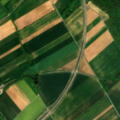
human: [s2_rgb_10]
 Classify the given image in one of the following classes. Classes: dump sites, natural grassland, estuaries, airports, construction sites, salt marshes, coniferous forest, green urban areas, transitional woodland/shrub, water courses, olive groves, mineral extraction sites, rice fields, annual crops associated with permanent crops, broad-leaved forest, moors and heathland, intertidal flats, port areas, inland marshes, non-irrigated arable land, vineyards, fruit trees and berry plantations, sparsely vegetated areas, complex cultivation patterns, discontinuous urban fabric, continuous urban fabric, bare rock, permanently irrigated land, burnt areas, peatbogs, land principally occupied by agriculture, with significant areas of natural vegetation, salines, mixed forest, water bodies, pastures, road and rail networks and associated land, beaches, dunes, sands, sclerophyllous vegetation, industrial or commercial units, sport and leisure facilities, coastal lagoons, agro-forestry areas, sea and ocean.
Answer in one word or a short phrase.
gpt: discontinuous urban fabric, non-irrigated arable land, broad-leaved forest